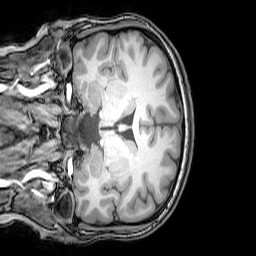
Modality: T1w
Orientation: coronal
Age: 20
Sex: female
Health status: healthy
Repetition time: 0.081 s
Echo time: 0.037 s